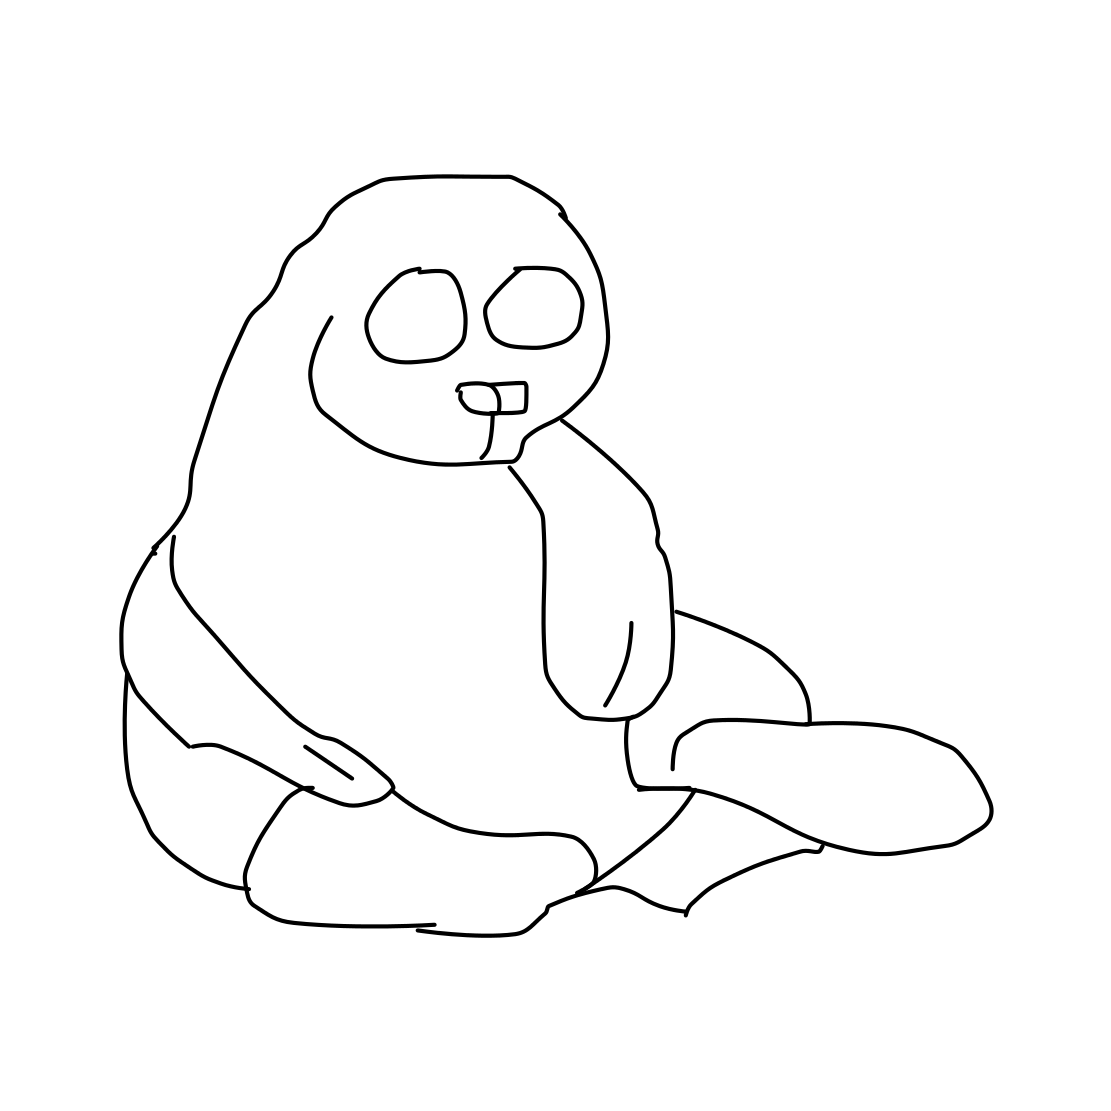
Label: panda